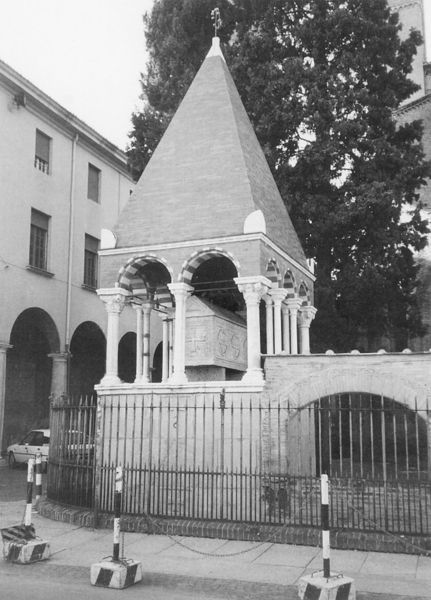
Titel: Grabmal des Accursio
Standort: Bologna, Franziskanerfriedhof (EU - I)
Schlagwörter: baum, weiß, schwarz, straße, säule, säulen, dach, gebäude, haus, zaun, gitter, turm, bogen, italien, auto, spitz, tor, foto, moschee, schwarz-weiß, gehweg, friedhof, kapitell, kurve, sarg, grab, mausoleum, islam, absperrung, wärterhäuschen, krypta, spitzgiebel, cordoba, sarkopharg, auto absperrung, spitzgiebek